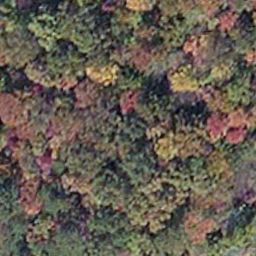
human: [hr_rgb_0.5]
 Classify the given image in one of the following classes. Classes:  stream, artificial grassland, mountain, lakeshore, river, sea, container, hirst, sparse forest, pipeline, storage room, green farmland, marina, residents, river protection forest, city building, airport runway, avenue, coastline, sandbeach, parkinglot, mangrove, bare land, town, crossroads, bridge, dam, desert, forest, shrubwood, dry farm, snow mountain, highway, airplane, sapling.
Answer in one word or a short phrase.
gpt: mangrove